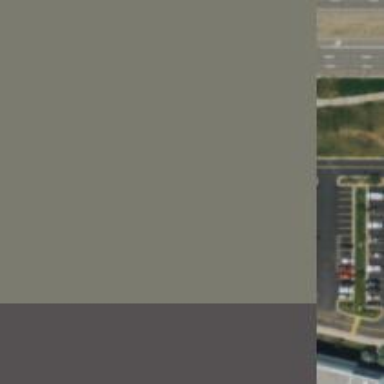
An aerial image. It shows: Parking space.